Sex: M
Age: 42
Scanner: Avanto
Primary tumour origin: Melanoma
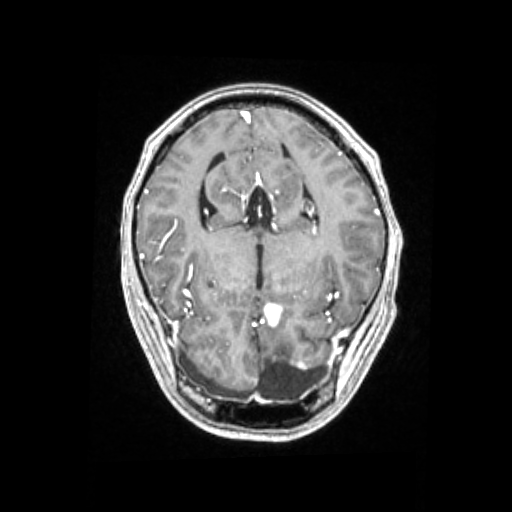
Segmented lesion volume (cc): 2.543
Number of lesion components: 4